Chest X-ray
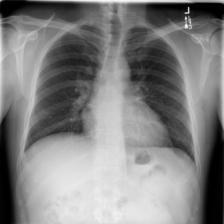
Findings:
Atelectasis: negative
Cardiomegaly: negative
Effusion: negative
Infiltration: negative
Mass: negative
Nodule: negative
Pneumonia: negative
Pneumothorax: negative
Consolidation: negative
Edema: negative
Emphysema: negative
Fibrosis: negative
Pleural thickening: negative
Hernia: negative